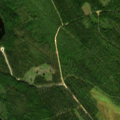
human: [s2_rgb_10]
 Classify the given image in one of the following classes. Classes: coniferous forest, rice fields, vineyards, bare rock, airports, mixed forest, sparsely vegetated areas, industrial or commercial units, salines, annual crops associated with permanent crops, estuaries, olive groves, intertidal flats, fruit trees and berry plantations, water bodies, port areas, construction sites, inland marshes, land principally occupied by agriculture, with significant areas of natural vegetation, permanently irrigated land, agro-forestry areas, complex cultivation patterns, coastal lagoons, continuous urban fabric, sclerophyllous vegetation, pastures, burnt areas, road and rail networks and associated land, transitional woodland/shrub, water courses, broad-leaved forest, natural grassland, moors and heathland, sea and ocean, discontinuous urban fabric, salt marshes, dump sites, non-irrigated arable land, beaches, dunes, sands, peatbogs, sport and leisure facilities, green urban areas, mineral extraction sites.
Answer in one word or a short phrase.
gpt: coniferous forest, mixed forest, peatbogs, water bodies